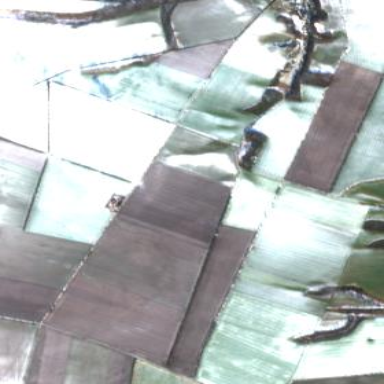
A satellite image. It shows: View of farmland.